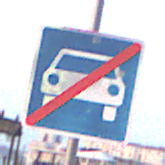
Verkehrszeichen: EndeKraftfahrstrasse
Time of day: SunriseSunset
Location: Outdoor (Urban)
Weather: Clear
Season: NotSpecified
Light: Natural